Question: I need to embed small icons ( sort of custom bullets ) to my 'UILabel' in iOS7.
How can I do this in interface designer? Or at least in code?
In Android there are 'leftDrawable' and 'rightDrawable' for labels, but how it is done in iOS?
Sample in android :

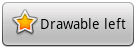
Answer: You can do this with iOS 7's <URL>, which are part of TextKit. Some sample code:
'''
NSTextAttachment *attachment = [[NSTextAttachment alloc] init];
attachment.image = [UIImage imageNamed:@"MyIcon.png"];
NSAttributedString *attachmentString = [NSAttributedString attributedStringWithAttachment:attachment];
NSMutableAttributedString *myString= [[NSMutableAttributedString alloc] initWithString:@"My label text"];
[myString appendAttributedString:attachmentString];
myLabel.attributedText = myString;
'''